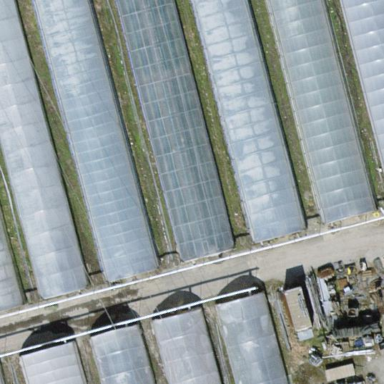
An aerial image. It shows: Greenhouse.